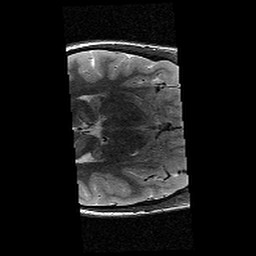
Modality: T2w
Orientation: axial
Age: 12
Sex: female
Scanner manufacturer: siemens
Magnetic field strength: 3 T
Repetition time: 9.23 s
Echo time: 0.067 s